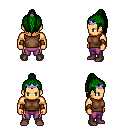
a pixel art fantasy rpg character, male body template, human, tanned skin, brown sleeveless shirt, magenta pants, green long topknot hairstyle, purple tiara, leather bracers, maroon shoes, four views (front, back, left, right), 2x2 character sprite sheet, small pixel art, hard edges, no anti-aliasing